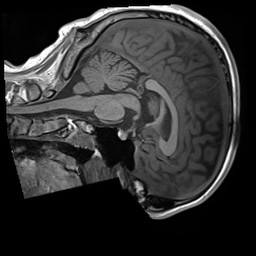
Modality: T1w
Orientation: sagittal
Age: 24
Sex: male
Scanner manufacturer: siemens
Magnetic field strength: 3 T
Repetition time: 1.8 s
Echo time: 0.00232 s